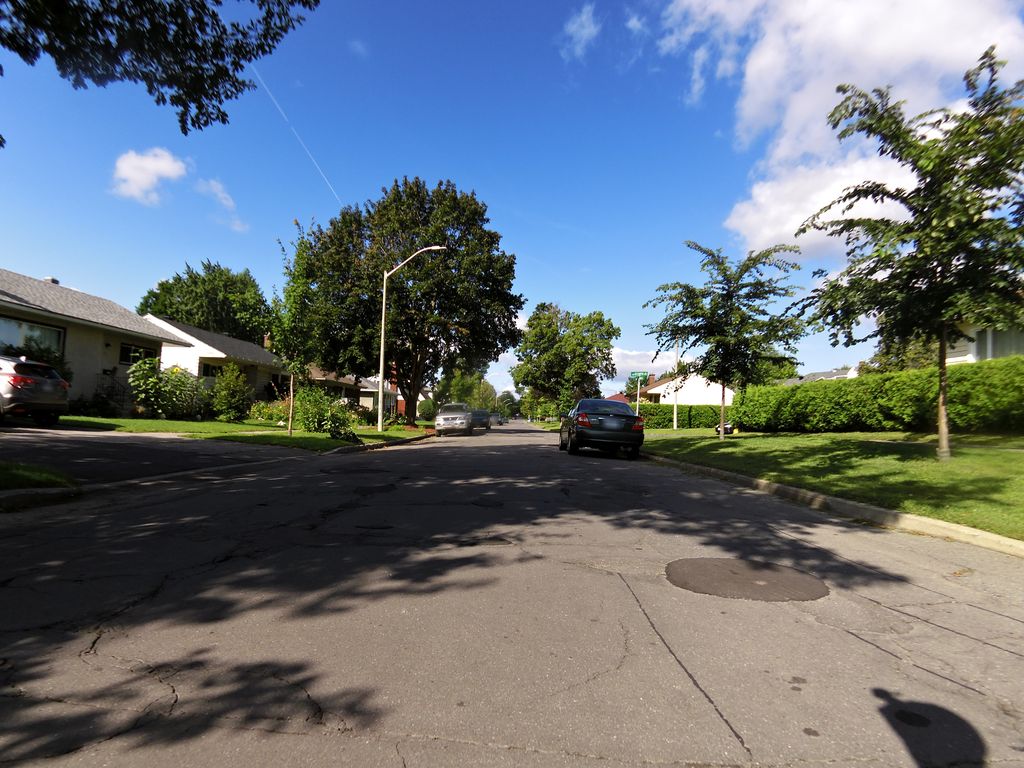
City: ottawa-gatineau